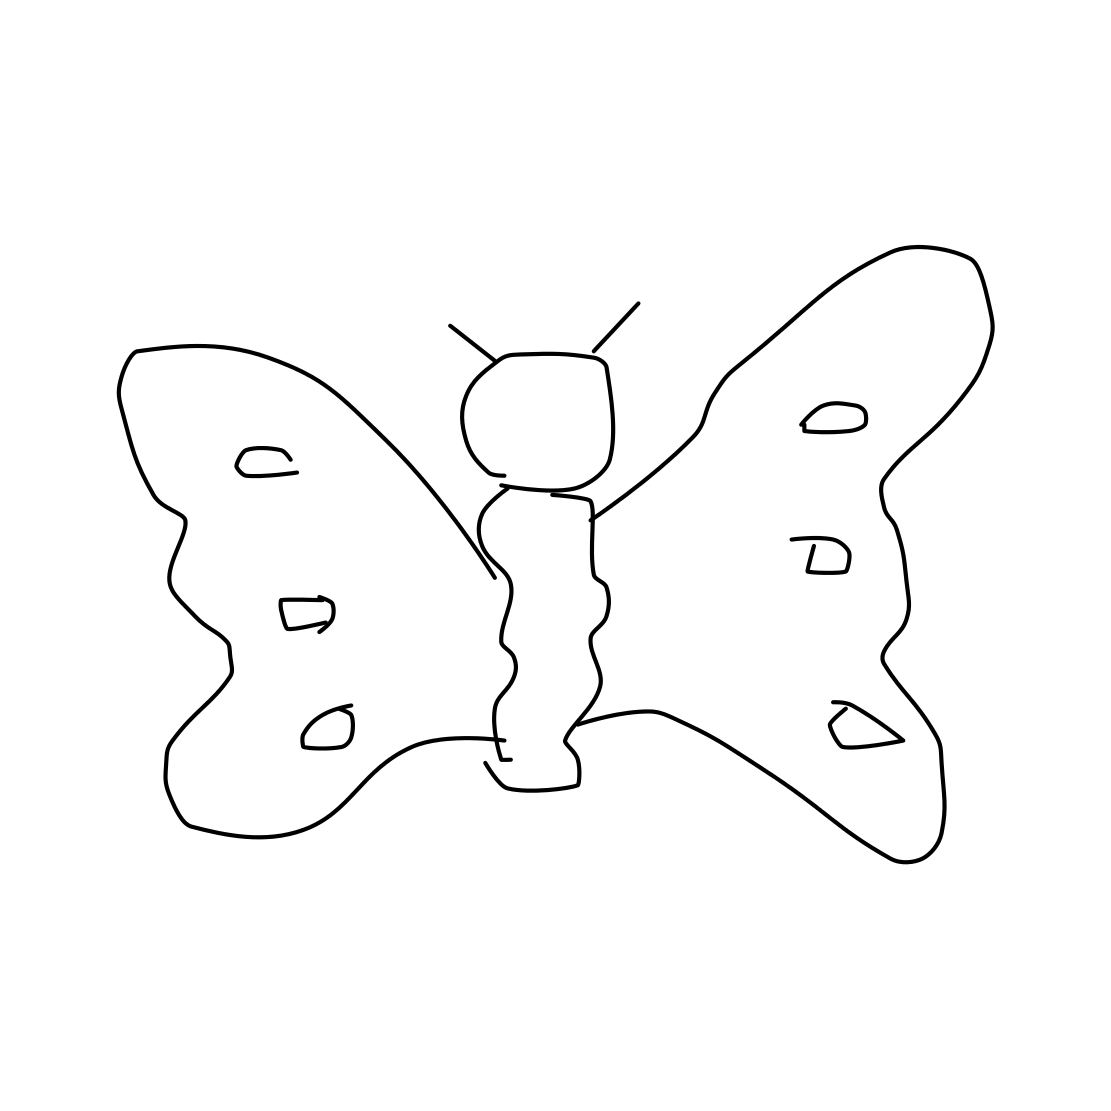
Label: butterfly